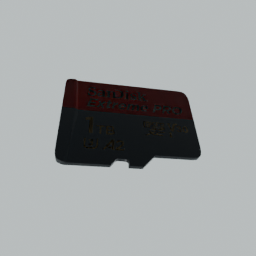
Label: electronics